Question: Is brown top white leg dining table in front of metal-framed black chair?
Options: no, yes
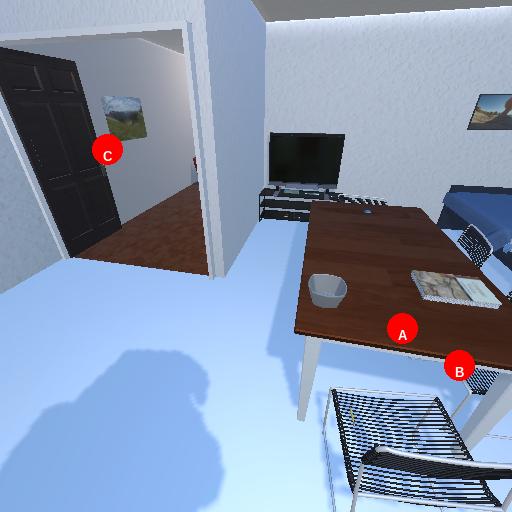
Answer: no